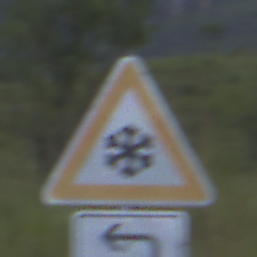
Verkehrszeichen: SchneeOderEisglaette
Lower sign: RichtungsangabeDurchPfeile2
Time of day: SunriseSunset
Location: Outdoor (Nature)
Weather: PartlyCloudy
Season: NotSpecified
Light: Natural